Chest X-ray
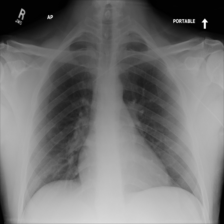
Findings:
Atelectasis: negative
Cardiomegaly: negative
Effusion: negative
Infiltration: negative
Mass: negative
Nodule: negative
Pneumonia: negative
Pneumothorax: negative
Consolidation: negative
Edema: negative
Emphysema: negative
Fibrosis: negative
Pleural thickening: negative
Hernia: negative